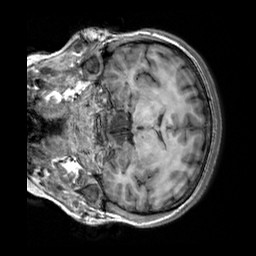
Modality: T1w
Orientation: coronal
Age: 21
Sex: female
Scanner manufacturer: siemens
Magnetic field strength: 3 T
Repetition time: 2.3 s
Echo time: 0.00303 s